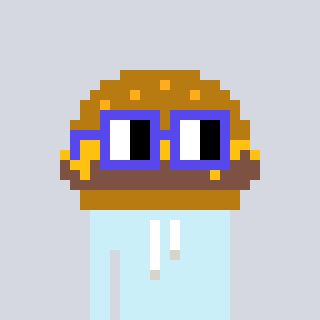
a pixel art character with square blue glasses, a burger-shaped head and a cold-colored body on a cool background